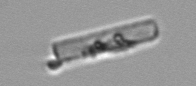
Label: Guinardia_delicatula